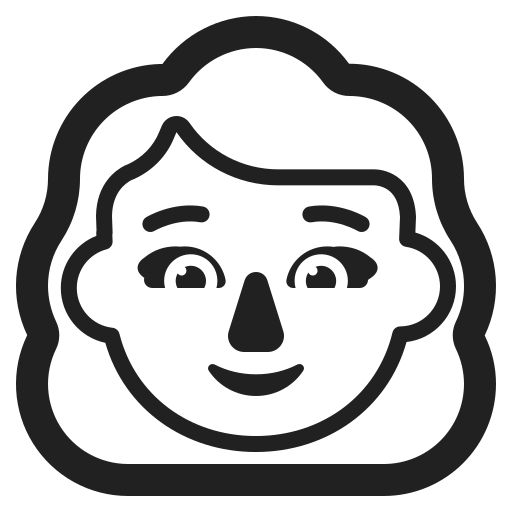
woman white hair high contrast default